Question: > I want to make my query customized in SQL Reporting services . It does
not have an option to add and remove code from the dataset .
My query is :
'''
WITH Requests AS
(
SELECT
CASE
WHEN Request LIKE '%greenhopper%' THEN 'GreenHopper'
WHEN Request LIKE '%gadget%' THEN 'Dashboard'
WHEN Request LIKE '%admin%' THEN 'Admin'
WHEN Request LIKE '%AssignIssue%' or Request LIKE '%AttachFile%' THEN 'Update Issue'
WHEN Request LIKE '%Create%' THEN 'Create Issue'
WHEN Request LIKE '%EditIssue%' THEN 'Edit Issue'
WHEN Request LIKE '%GET /browse%' THEN 'Browse Project'
WHEN Request LIKE '%GET /sr/jira.issueviews:searchrequest-xml%' THEN 'Export'
WHEN Request LIKE '%logout%' or Request LIKE '%Logout!default.jspa%' THEN 'Logout'
WHEN Request LIKE '%AddComment.jspa%' THEN 'Comment'
WHEN Request LIKE 'GET /secure/projectavatar?pid%' THEN 'Project Avatar'
ELSE 'Others'
END RequestType
FROM LogData where (convert(nvarchar(10), TimeLog, 120) between (@StartDate) and (@EndDate))
and ( CAST(TimeLog AS TIME) between (@StartTiming) and (@EndTiming))
)
SELECT
RequestType,
COUNT(*) RequesCount
FROM Requests
GROUP BY RequestType order by RequesCount DESC
'''
> I want that some one can add and remove "When Remove LIKE ......... "
statement according to his own criteria . But the Problem is in Report
Builder of Reporting services there is no option to do something like
this . I was planning to make a separate GUI-Application in Java to do the
configuration , but there is no file containing the query . I don't
know where and how is it stored .Please can someone tell me how can I find this code or some Solution
to do this . I am attaching the screen shot of report builder

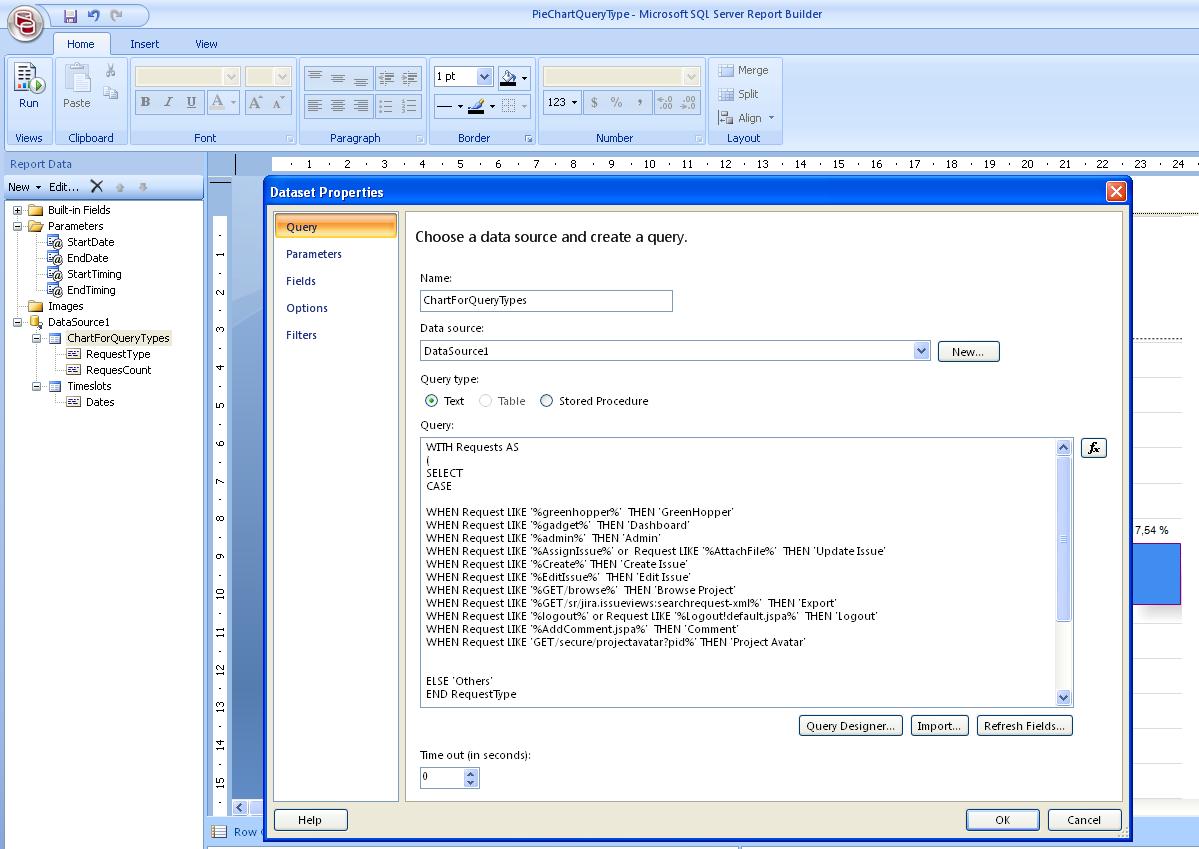
Answer: The only way to do this is to make an expression out of your query. Click the Fx button to the right of the Query box. You would have to create an expression something like this:
'''
="With Requests as....When request like" + Parameters!QueryCriteria.Value + "Else 'Others'..."
'''
Create a parameter to store the value from the user (QueryCriteria in this case). You need to build the report before you convert the query to an expression so that Report Builder can build the fields for the dataset correctly.